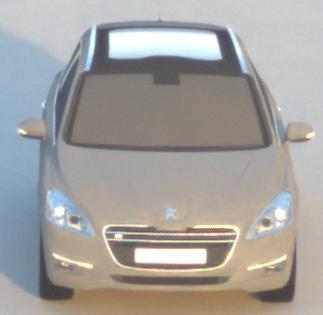
Make: Peugeot
Model: 508 SW 120 VTi
Detailed model: 508 (I) SW
Model produced from: 2011/03
Model produced until: 2014/05
Doors: 5
Color: gray
Road condition: dry road
Daytime: sunrise or sunset
Contrast: medium contrast